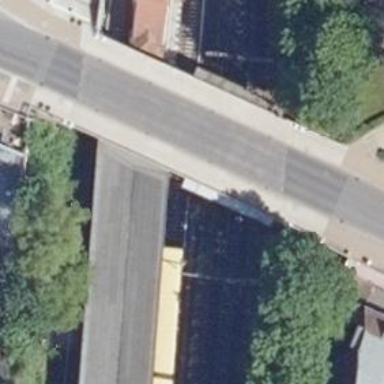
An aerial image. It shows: Close-up of railway platform edge.